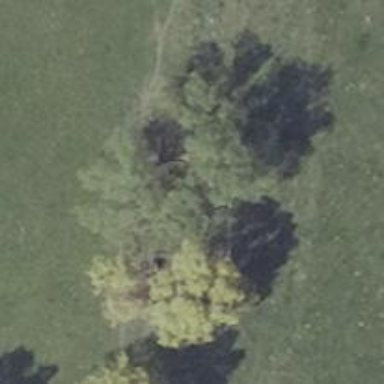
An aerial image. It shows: Deciduous broadleaved tree.